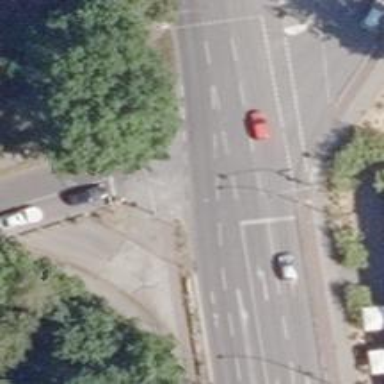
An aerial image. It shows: Asphalt road with separate sidewalks on both sides.